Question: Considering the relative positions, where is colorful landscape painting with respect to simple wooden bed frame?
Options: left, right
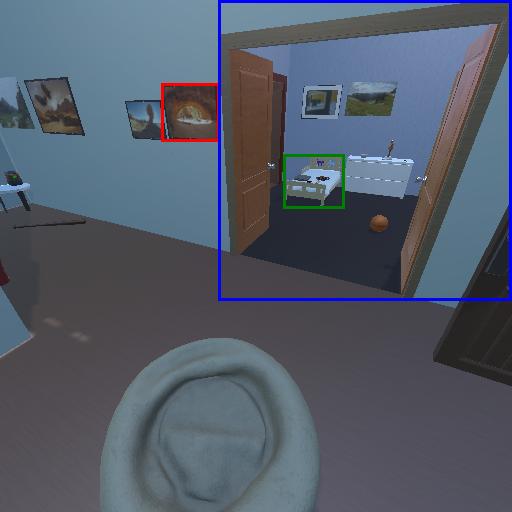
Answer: left